Aerial crown-view tile of a tropical tree (Barro Colorado Island, Panama), acquired 20250414:
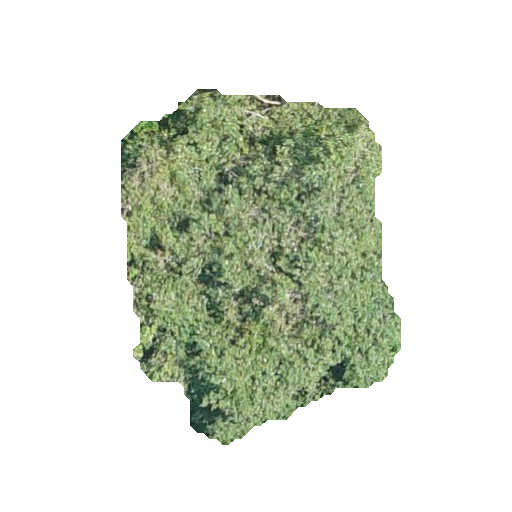
Species: Chrysophyllum cainito
GBIF accepted scientific name: Chrysophyllum cainito
Crown area: 112.205 m²